Interaction volume radius: 5 \u00c5
Interaction volume height: 25 \u00c5
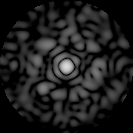
Disorder parameter: 0.8354